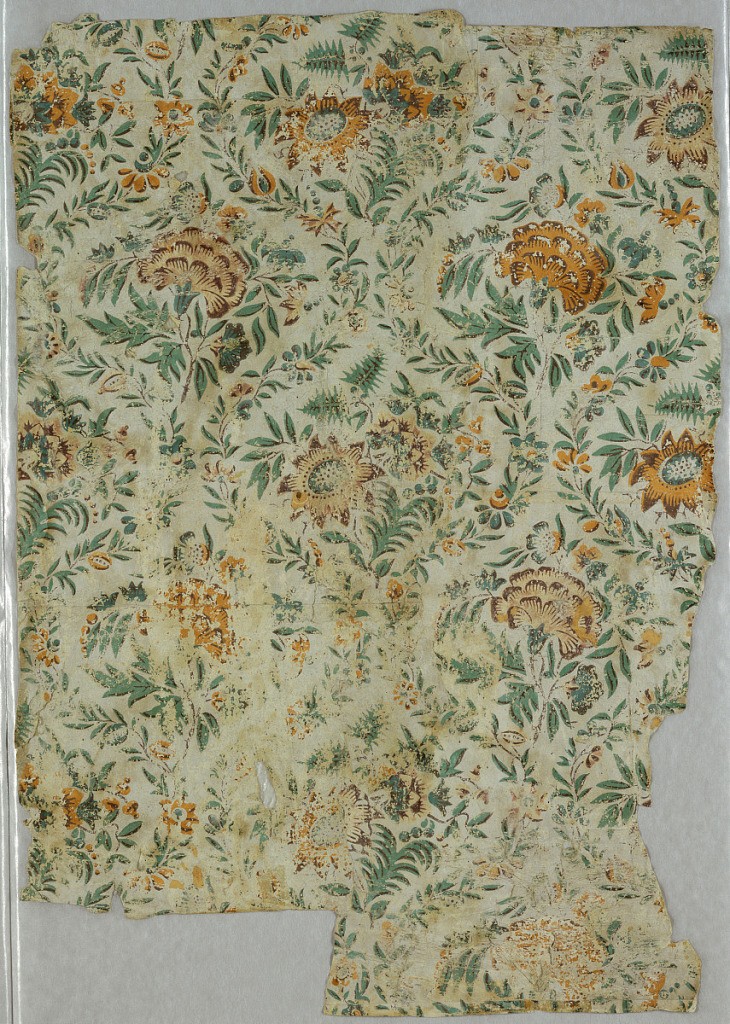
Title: Sidewall
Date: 1790–1840
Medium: Block-printed on joined sheets
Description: Floral pattern, with style in Indian chintz design, printed in orange, green and brown on gray background. This piece has been cut and pasted together.